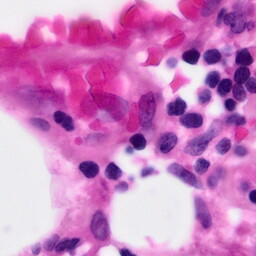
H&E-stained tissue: Pancreatic